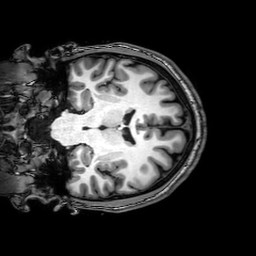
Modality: T1w
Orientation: coronal
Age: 24
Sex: male
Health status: healthy
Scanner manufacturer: philips
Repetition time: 0.008163 s
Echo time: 0.00373 s